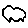
Label: cloud